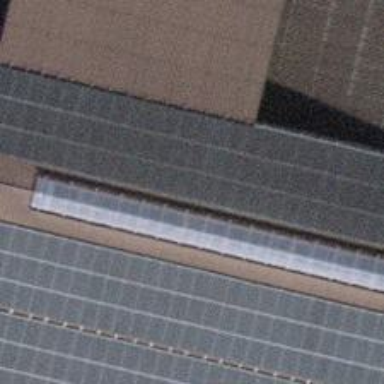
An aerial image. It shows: Solar power generator using photovoltaic method with solar photovoltaic panel types.